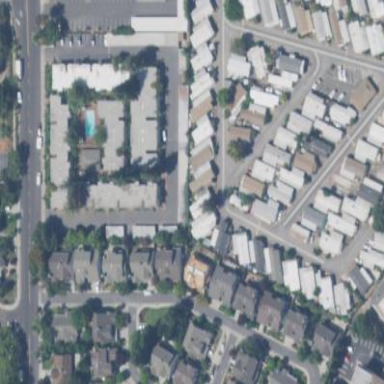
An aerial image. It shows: Residential area with apartments.